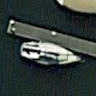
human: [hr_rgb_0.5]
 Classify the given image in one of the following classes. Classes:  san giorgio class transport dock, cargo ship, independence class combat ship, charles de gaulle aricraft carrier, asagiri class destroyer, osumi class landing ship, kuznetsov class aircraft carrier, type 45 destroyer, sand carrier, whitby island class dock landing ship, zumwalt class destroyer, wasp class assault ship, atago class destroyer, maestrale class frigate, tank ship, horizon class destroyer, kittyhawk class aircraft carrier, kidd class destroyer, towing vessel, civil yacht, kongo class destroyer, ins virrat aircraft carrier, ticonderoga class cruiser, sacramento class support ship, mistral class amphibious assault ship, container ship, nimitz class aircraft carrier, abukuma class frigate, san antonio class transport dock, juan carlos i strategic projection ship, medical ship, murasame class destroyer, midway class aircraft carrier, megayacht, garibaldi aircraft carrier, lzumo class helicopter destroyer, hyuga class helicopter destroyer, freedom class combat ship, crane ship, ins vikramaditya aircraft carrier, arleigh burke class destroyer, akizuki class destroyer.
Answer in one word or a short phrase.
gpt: Civil yacht